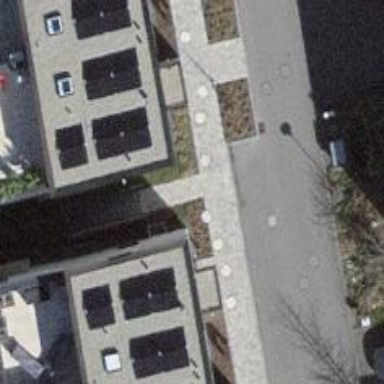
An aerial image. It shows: Solar power generator using photovoltaic panels.